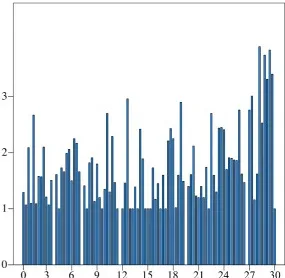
Results of metagenomic next-generation sequencing (mNGS) of bronchoalveolar lavage fluid (BALF) of this patient. (B) The coverage of severe acute respiratory syndrome coronavirus 2 (SARS-CoV-2) detected by mNGS. The coverage was 49.37.
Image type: chart (chart)